Question: I've created a protocol 'CustomComponentDataSource' for delivering data to 'CustomComponent'.
'''
@protocol CustomComponentDataSource <NSObject>
- (NSUInteger)numberOfBlocksInView:(CustomComponent *)customComponent;
...
@end
@interface CustomComponent : NSView
...
@property id <CustomComponentDataSource> dataSource;
...
@end
'''
Is it possible to make this 'dataSource' property visibile and ready to be linked in XCode Interface Bulder??

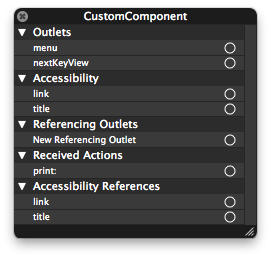
Answer: Declare it as an <URL>:
'''
@property IBOutlet id <CustomComponentDataSource> dataSource;
'''